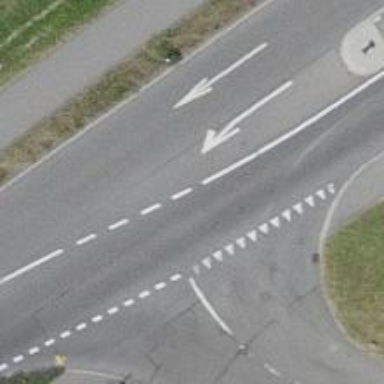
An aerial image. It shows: Secondary road.